Interaction volume radius: 5 \u00c5
Interaction volume height: 30 \u00c5
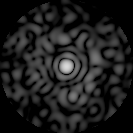
Disorder parameter: 0.8241